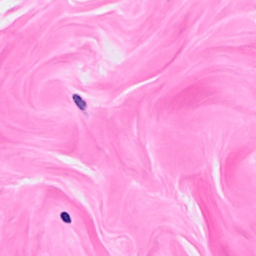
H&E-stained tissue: Breast